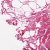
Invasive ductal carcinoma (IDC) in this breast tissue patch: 0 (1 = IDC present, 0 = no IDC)